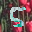
Label: 5